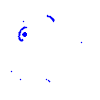
Particle: electron